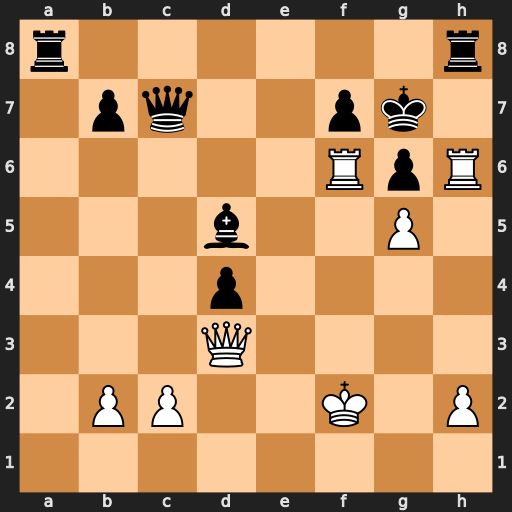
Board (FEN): r6r/1pq2pk1/5RpR/3b2P1/3p4/3Q4/1PP2K1P/8
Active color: w
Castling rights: -
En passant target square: -
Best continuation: Rfxg6+ Kf8 Rxh8+